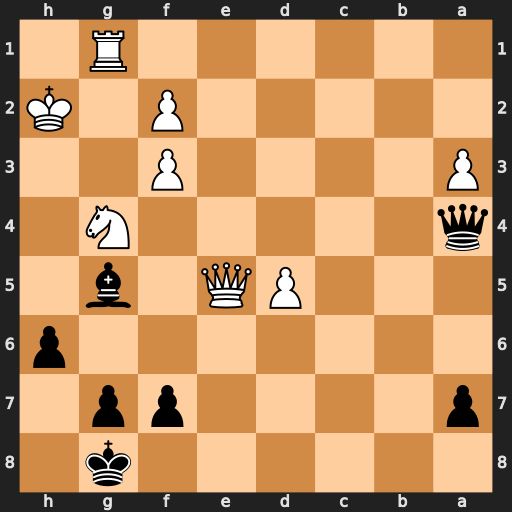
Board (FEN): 6k1/p4pp1/7p/3PQ1b1/q5N1/P4P2/5P1K/6R1
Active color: b
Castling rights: -
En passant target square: -
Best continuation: Bf4+ Qxf4 Qxf4+